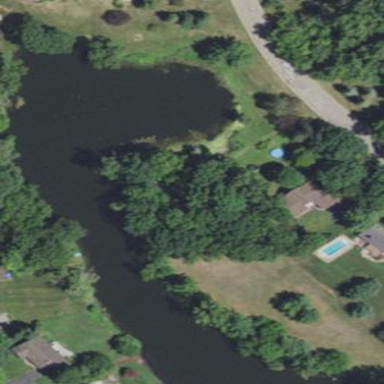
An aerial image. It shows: Pond with natural water.